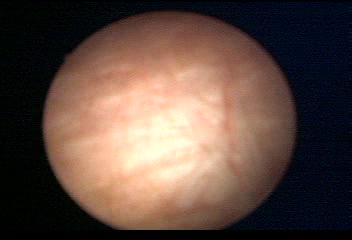
Modality: WLC
Class: Normal mucosa
Bladder cancer association: No